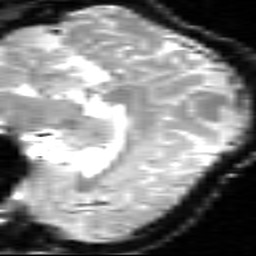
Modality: inplaneT2
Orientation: sagittal
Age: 49
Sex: male